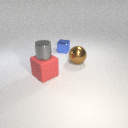
large brown metal sphere to the right of small blue metal cube